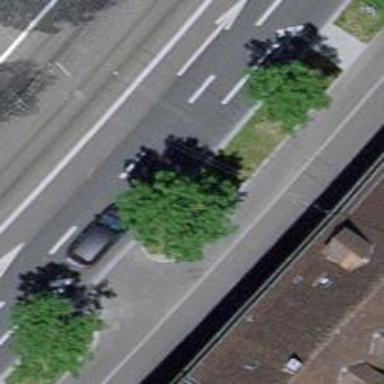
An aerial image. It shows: Tree-lined avenue.